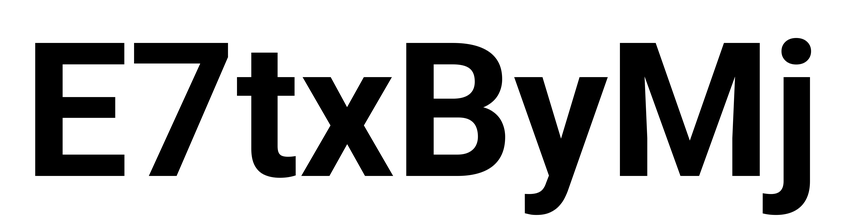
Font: Roboto_Bold